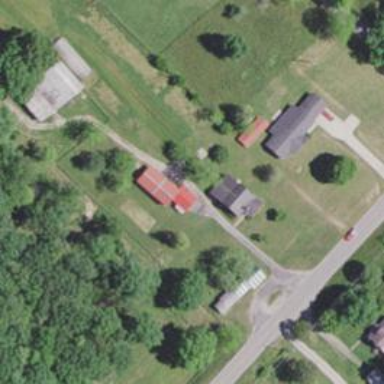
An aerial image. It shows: Driveway.